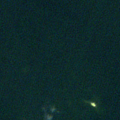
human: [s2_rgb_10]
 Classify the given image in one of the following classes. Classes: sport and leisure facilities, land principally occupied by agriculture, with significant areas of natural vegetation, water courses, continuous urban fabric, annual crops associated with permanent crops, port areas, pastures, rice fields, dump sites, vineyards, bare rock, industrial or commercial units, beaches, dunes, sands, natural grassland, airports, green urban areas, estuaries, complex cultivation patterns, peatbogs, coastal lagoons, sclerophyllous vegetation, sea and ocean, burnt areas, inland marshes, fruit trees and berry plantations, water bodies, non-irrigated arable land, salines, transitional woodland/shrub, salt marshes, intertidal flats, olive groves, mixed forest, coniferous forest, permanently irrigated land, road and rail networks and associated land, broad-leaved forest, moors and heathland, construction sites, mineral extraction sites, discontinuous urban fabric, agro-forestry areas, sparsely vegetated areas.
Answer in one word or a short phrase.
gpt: sea and ocean